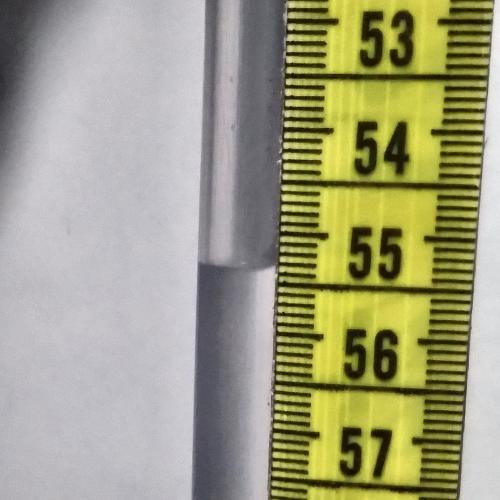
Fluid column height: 55.3 cm